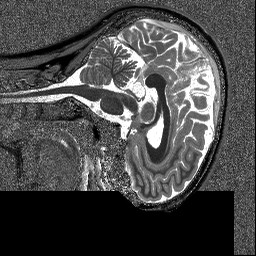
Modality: T1map
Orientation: sagittal
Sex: female